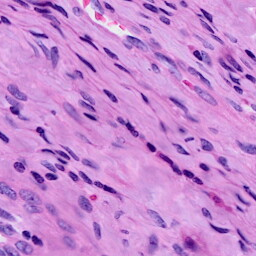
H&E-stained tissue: Cervix